Interaction volume radius: 5 \u00c5
Interaction volume height: 10 \u00c5
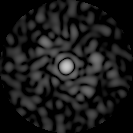
Disorder parameter: 0.8003